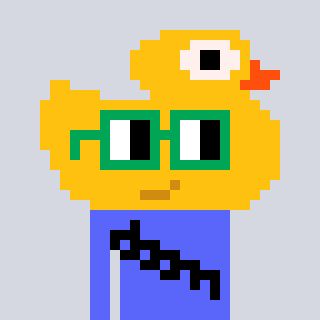
a pixel art character with square green glasses, a ducky-shaped head and a purple-colored body on a cool background